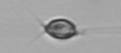
Label: Acanthoica_quattrospina